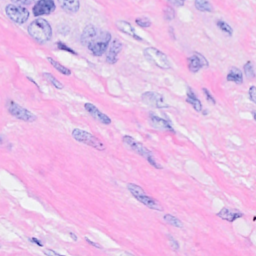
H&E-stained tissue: Breast